Interaction volume radius: 10 \u00c5
Interaction volume height: 35 \u00c5
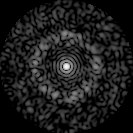
Disorder parameter: 0.8457